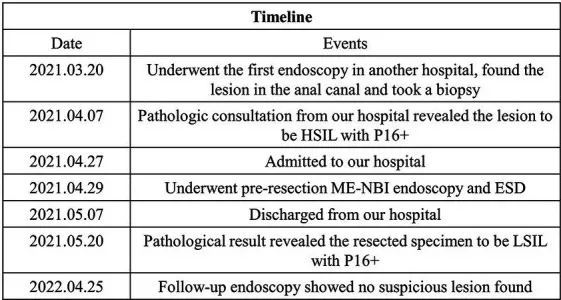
Timeline and corresponding events.
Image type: chart (chart)